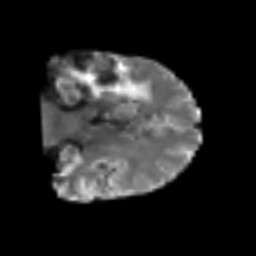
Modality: T2w
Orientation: coronal
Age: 43
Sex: male
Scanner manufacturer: siemens
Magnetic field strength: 3 T
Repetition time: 6.1 s
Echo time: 0.101 s